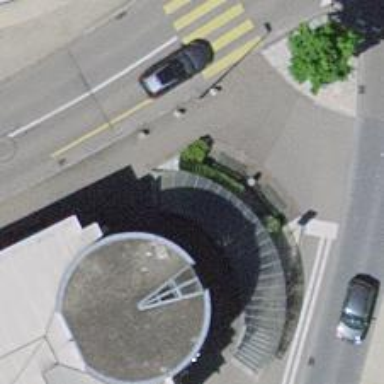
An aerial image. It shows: Road with steps.